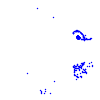
Particle: electron